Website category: phone
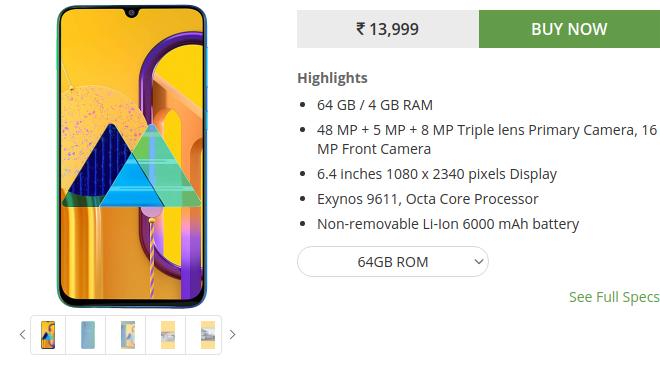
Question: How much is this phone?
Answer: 13,999

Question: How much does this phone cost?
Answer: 13,999

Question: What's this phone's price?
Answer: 13,999

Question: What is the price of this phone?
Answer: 13,999

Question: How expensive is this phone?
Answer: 13,999

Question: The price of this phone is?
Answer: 13,999

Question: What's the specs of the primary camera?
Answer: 48 MP + 5 MP + 8 MP Triple lens Primary Camera

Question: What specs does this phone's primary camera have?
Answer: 48 MP + 5 MP + 8 MP Triple lens Primary Camera

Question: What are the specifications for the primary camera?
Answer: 48 MP + 5 MP + 8 MP Triple lens Primary Camera

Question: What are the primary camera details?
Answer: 48 MP + 5 MP + 8 MP Triple lens Primary Camera

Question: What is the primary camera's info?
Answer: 48 MP + 5 MP + 8 MP Triple lens Primary Camera

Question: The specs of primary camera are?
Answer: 48 MP + 5 MP + 8 MP Triple lens Primary Camera

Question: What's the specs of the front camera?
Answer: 16 MP Front Camera

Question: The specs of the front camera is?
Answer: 16 MP Front Camera

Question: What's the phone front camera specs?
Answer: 16 MP Front Camera

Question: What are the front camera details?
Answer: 16 MP Front Camera

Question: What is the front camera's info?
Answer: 16 MP Front Camera

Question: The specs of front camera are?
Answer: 16 MP Front Camera

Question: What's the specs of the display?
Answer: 6.4 inches 1080 x 2340 pixels Display

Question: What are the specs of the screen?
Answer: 6.4 inches 1080 x 2340 pixels Display

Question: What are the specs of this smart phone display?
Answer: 6.4 inches 1080 x 2340 pixels Display

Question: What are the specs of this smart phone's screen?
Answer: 6.4 inches 1080 x 2340 pixels Display

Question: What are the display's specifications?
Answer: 6.4 inches 1080 x 2340 pixels Display

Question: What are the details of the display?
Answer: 6.4 inches 1080 x 2340 pixels Display

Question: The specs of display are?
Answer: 6.4 inches 1080 x 2340 pixels Display

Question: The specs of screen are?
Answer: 6.4 inches 1080 x 2340 pixels Display

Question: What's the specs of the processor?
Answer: Exynos 9611, Octa Core Processor

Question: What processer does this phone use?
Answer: Exynos 9611, Octa Core Processor

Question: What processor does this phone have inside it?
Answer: Exynos 9611, Octa Core Processor

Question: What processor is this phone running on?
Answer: Exynos 9611, Octa Core Processor

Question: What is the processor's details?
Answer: Exynos 9611, Octa Core Processor

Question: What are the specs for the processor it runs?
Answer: Exynos 9611, Octa Core Processor

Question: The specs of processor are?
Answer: Exynos 9611, Octa Core Processor

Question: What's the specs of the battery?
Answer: Non-removable Li-Ion 6000 mAh battery

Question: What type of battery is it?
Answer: Non-removable Li-Ion 6000 mAh battery

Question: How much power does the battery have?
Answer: Non-removable Li-Ion 6000 mAh battery

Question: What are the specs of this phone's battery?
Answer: Non-removable Li-Ion 6000 mAh battery

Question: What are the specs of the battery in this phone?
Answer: Non-removable Li-Ion 6000 mAh battery

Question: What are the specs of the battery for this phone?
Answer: Non-removable Li-Ion 6000 mAh battery

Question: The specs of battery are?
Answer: Non-removable Li-Ion 6000 mAh battery